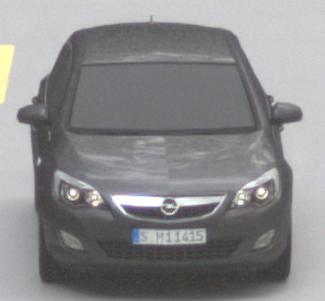
Make: Opel
Model: Astra 1.4 ecoFlex
Detailed model: Astra (J)
Model produced from: 2009/12
Model produced until: 2010/12
Doors: 5
Color: gray
Road condition: dry road
Daytime: sunrise or sunset
Contrast: medium contrast